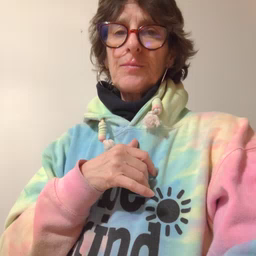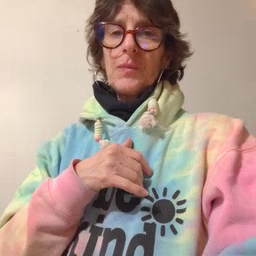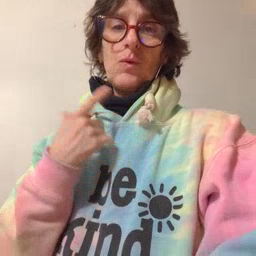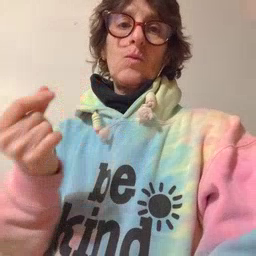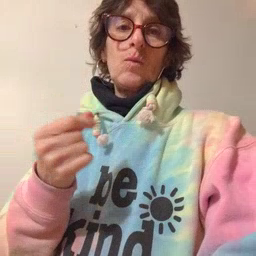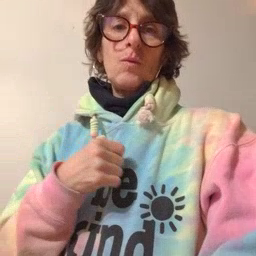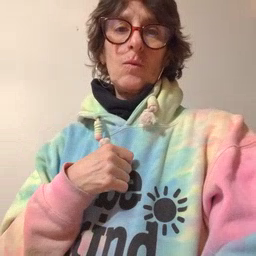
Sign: go